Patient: sex M, age 76
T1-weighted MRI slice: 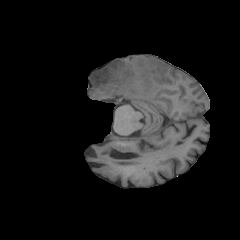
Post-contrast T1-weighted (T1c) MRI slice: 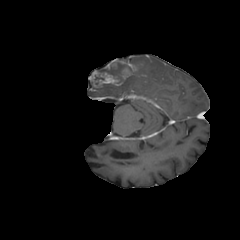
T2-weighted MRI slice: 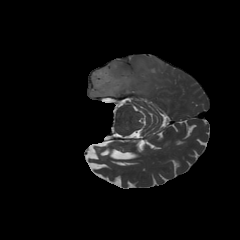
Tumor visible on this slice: yes
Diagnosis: Glioblastoma, IDH-wildtype
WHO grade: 4